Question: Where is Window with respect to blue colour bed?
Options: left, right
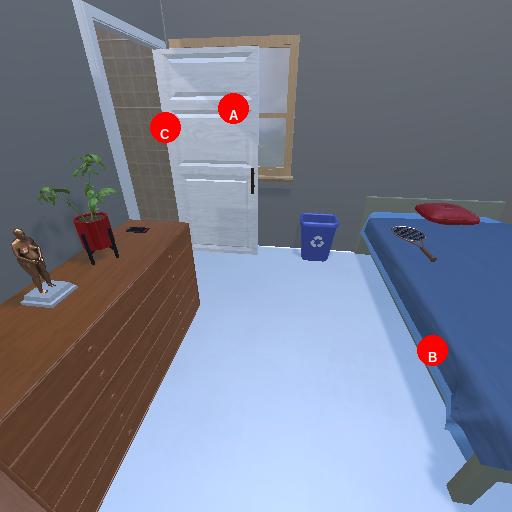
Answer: left